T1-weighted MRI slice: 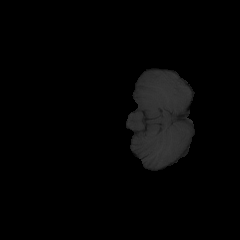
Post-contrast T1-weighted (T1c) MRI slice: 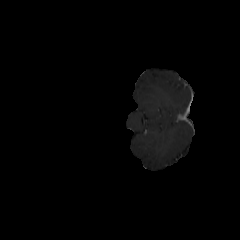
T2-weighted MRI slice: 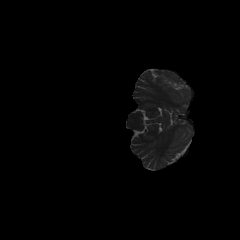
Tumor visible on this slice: no